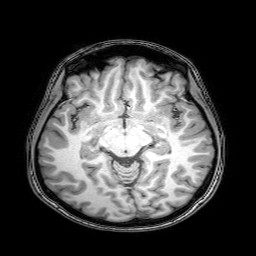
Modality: T1w
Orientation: coronal
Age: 22
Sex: female